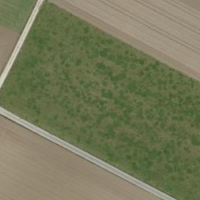
EUNIS habitat code: 52
Species observed at this site:
Senecio vulgaris